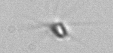
Label: Calciopappus